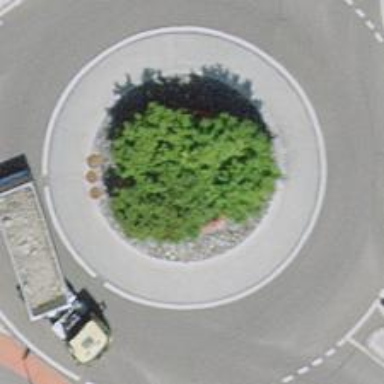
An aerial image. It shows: Secondary road with asphalt surface leading to roundabout.